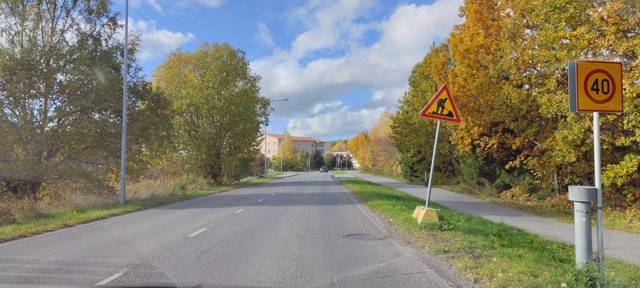
Region: Finland
Coordinates: 60.414, 22.31